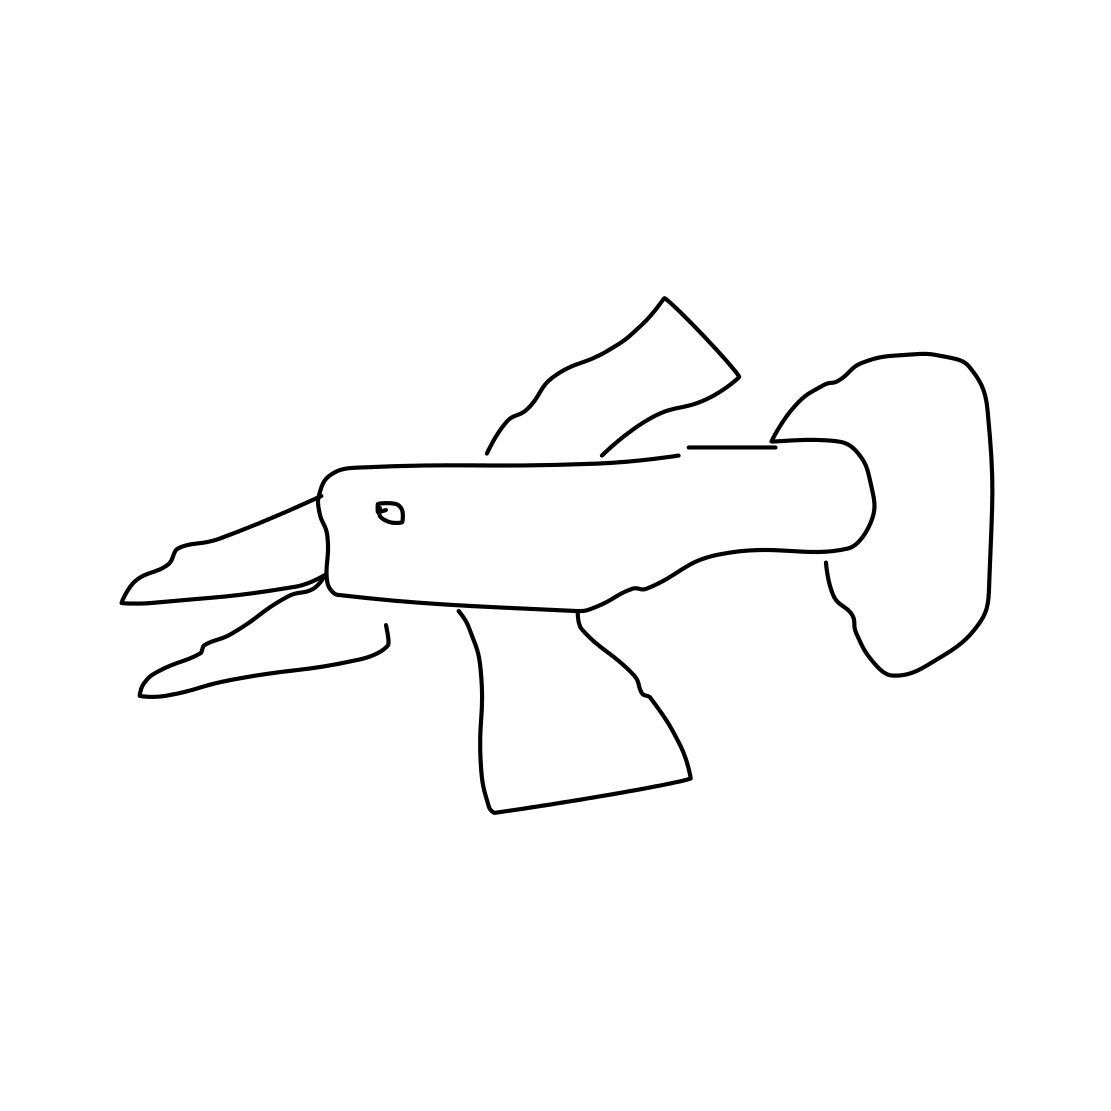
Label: seagull